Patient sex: F
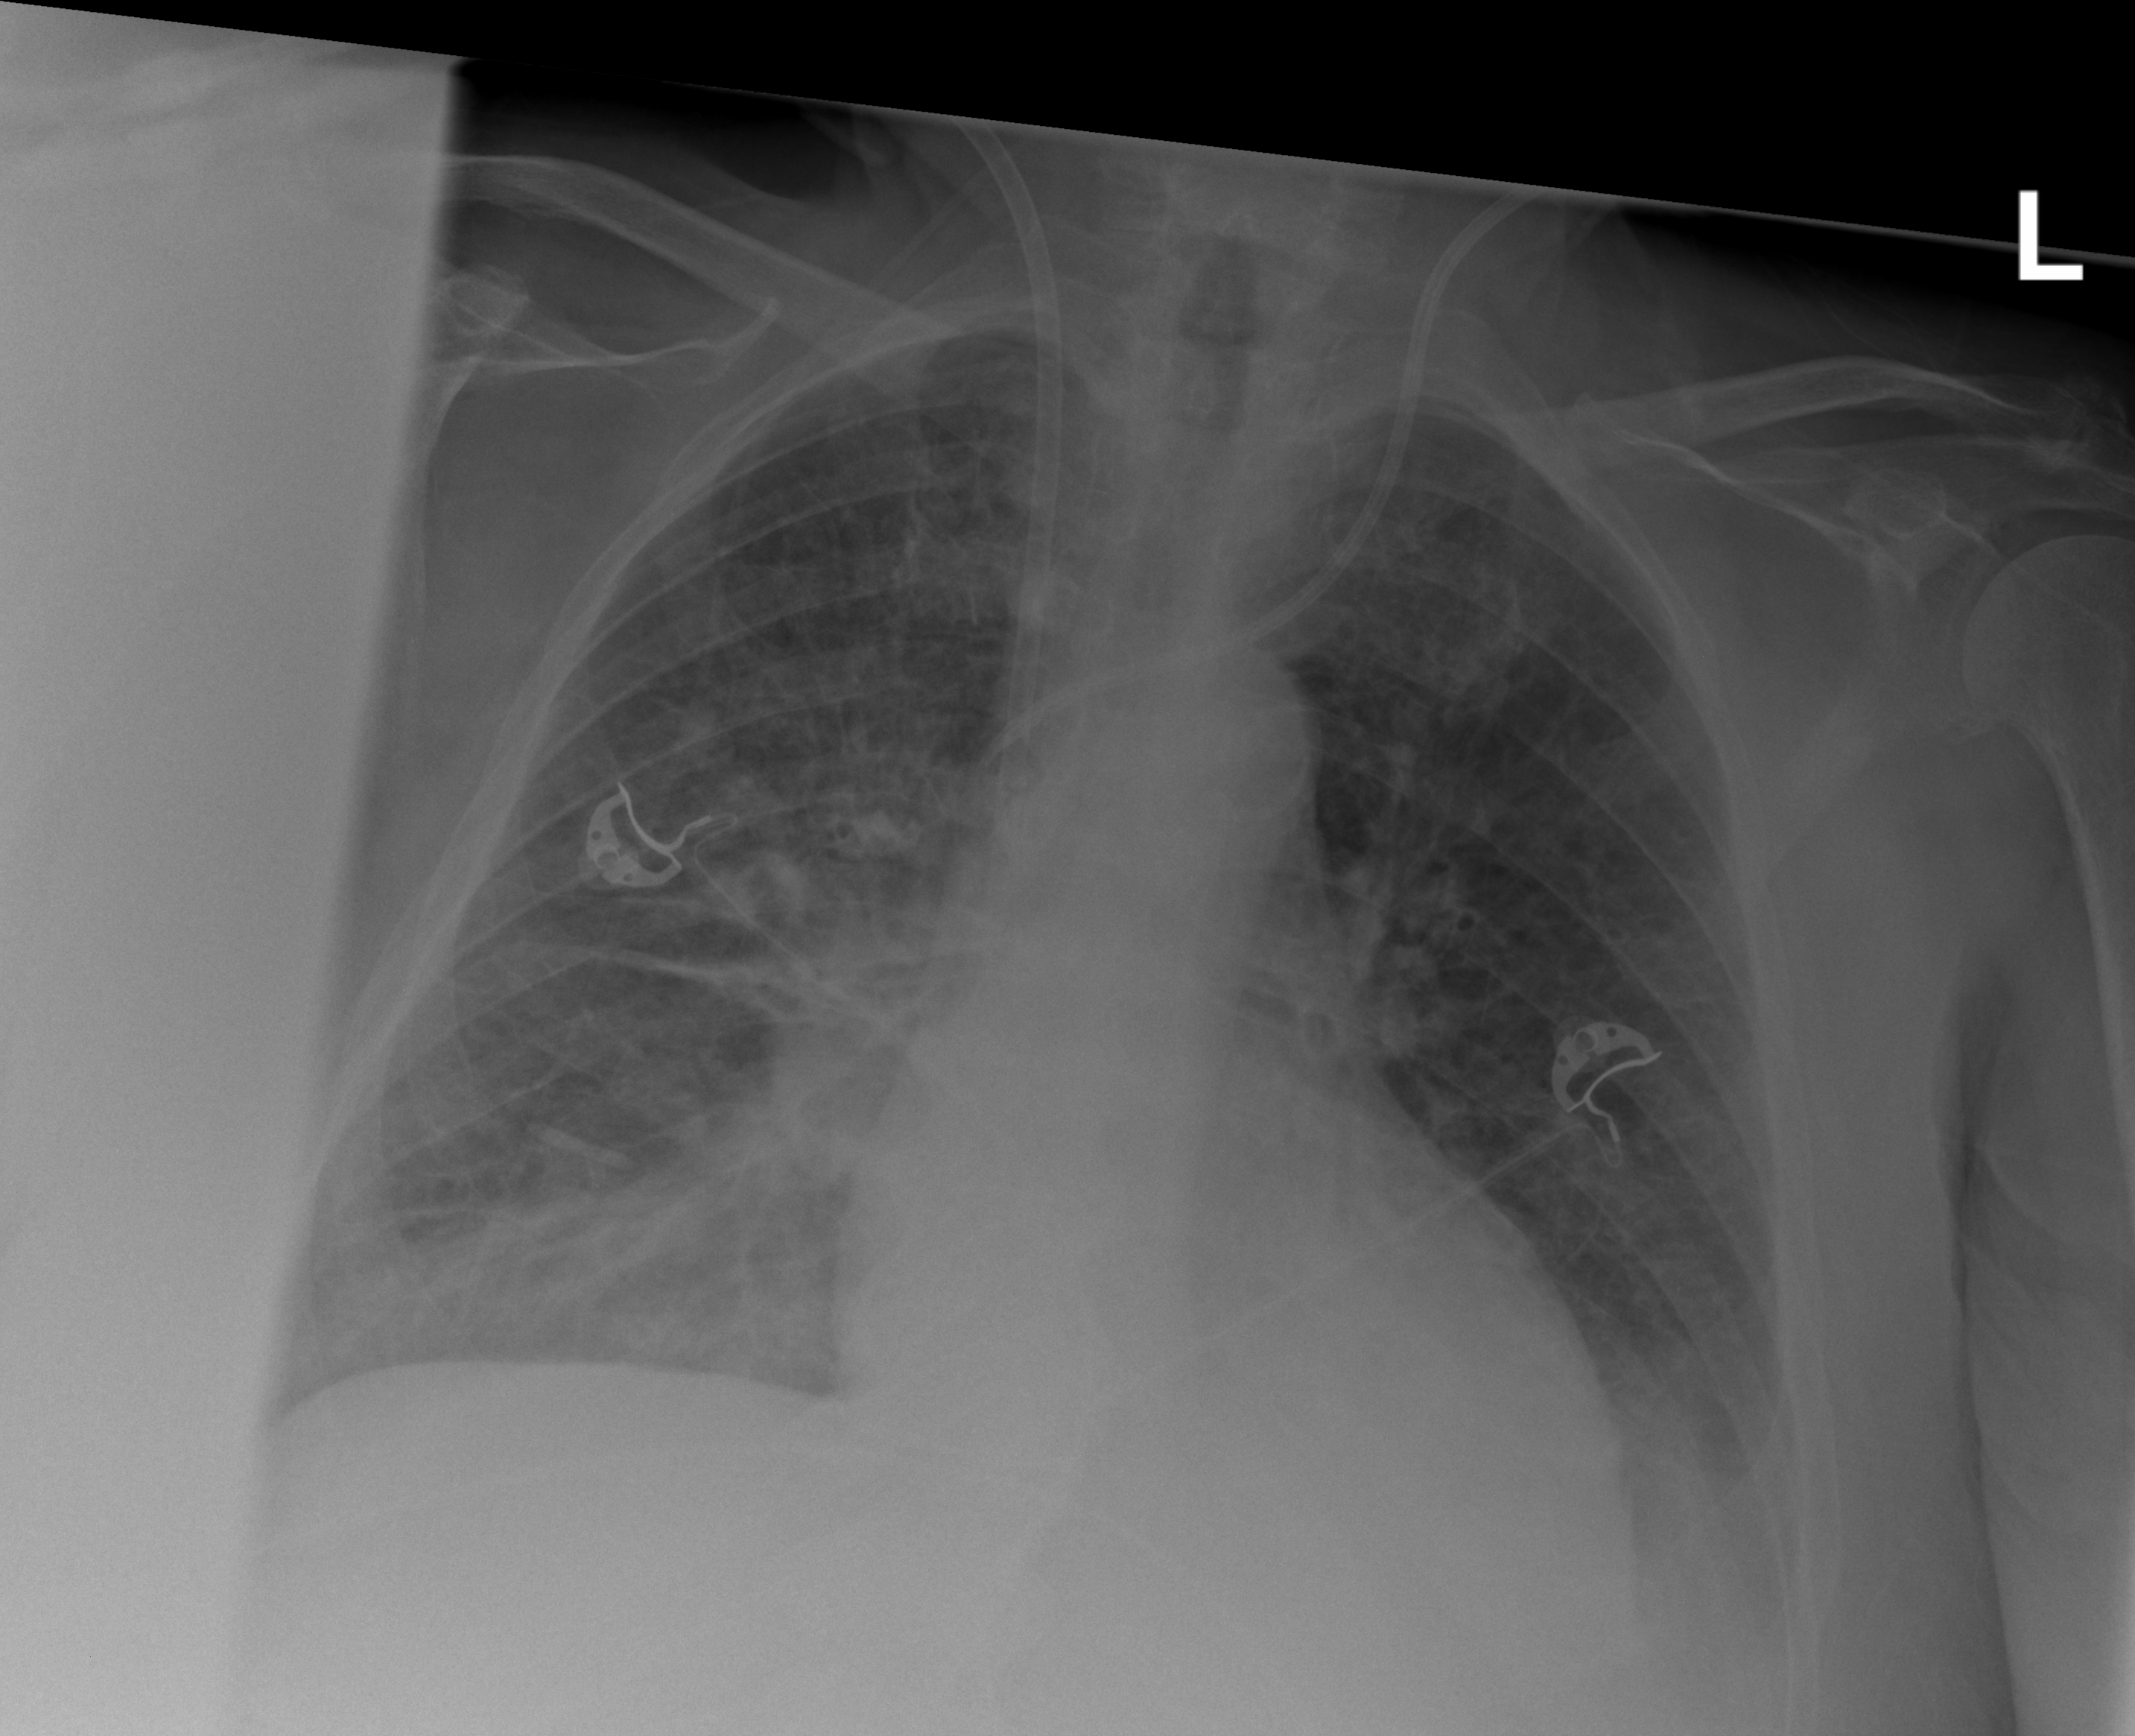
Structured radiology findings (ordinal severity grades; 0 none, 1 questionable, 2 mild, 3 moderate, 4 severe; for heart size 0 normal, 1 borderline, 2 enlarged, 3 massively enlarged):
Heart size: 1
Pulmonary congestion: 3
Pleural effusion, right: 2
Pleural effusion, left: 3
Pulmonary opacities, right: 3
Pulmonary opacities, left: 2
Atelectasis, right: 2
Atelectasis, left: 2